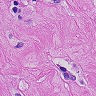
Metastatic tissue present: yes